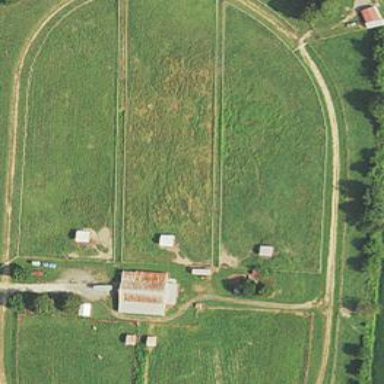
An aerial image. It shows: Horse racing track for leisure and sport activities.